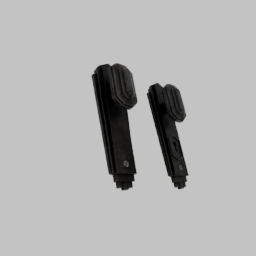
Label: mechanical